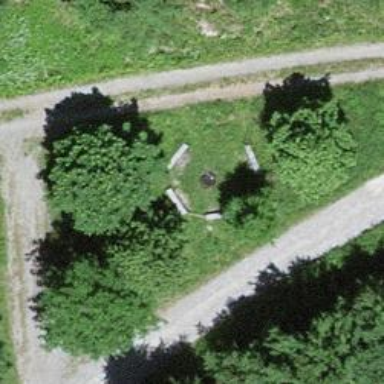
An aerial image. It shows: Picnic site for tourists.